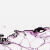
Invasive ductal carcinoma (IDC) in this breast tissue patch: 0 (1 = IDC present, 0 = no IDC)